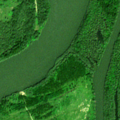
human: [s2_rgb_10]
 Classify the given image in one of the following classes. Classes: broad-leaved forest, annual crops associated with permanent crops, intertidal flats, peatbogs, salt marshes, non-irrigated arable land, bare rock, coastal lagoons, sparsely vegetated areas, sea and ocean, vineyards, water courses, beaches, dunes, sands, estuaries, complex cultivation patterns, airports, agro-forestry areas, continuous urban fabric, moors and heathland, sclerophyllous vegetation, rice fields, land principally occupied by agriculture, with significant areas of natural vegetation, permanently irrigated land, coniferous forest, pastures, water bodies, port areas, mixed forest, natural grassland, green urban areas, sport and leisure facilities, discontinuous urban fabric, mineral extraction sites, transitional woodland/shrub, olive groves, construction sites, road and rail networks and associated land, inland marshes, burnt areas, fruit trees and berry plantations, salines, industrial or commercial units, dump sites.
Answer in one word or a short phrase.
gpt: broad-leaved forest, inland marshes, water courses